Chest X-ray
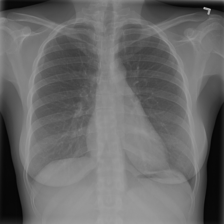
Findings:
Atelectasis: negative
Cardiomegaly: negative
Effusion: negative
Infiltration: negative
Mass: negative
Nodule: negative
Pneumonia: negative
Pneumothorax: negative
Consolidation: negative
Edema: negative
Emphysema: negative
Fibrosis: negative
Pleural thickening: negative
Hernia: negative